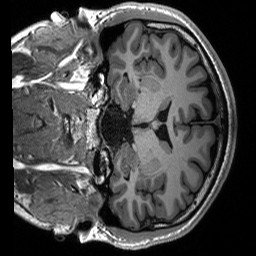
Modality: T1w
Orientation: coronal
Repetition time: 8 s
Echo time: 0.066 s